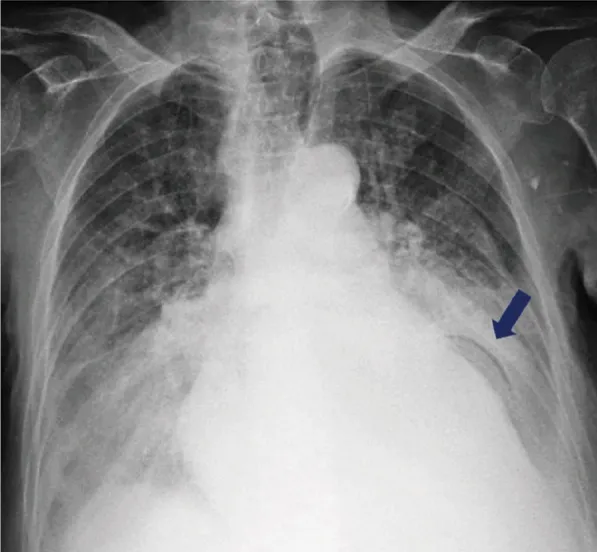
Follow-up chest radiograph showing gastric pneumatosis as a linear lucency outlining the circumference of the intrathoracic stomach (arrow).
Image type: radiology (x_ray)